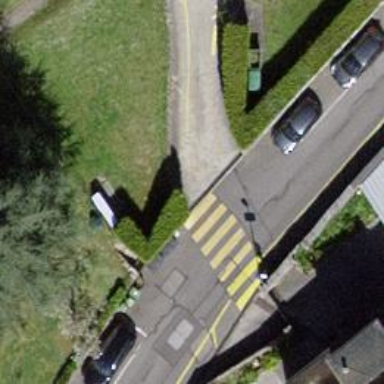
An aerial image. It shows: Marked crossing on the road.